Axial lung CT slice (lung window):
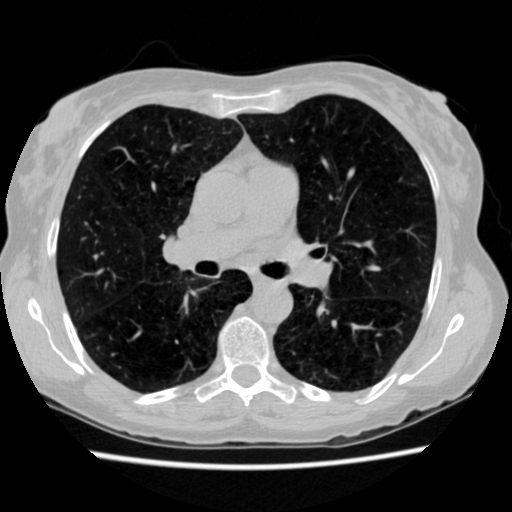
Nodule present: no